Question: I've a doubt about use cases, i will explain the case first and then i will make my question and what i'm doing because i wanna learn how to do it right
Soda Machine::
- - - - - - -
My doubt is in the case of the types of soda and the types of moneys, because i have the use case "add moneys" and i dont know if i have to extends the use cases of moneys ($5, $10 .. etc) and the same things for the use case "select soda". I have this:

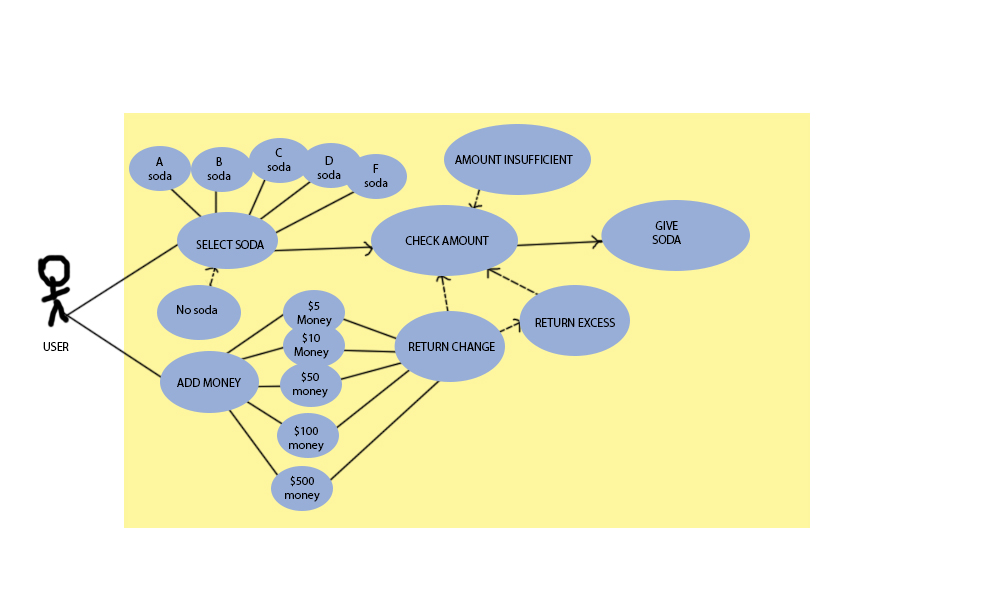
Answer: Uses Cases expresses high level usage between your system (i.e. the soda machine) and users.
So in your context I would suppressed all unnecessary UCs like "Check Amount", "Give Soda", "Amount Insufficient", etc. which are usage of your system.
And I would also suppressed too much detailled UCs as "A soda", "B Soda", "$5 Money", etc.
In fact cf my proposal below.
Hoping It helps,
Regards,
EBR.
By the way UML has a precise graphical representation so please use it, your diagrams would be easier to understand. I personally use <URL> exist.